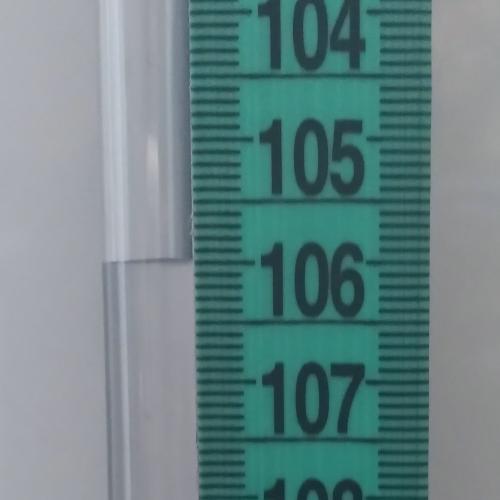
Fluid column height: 106.0 cm